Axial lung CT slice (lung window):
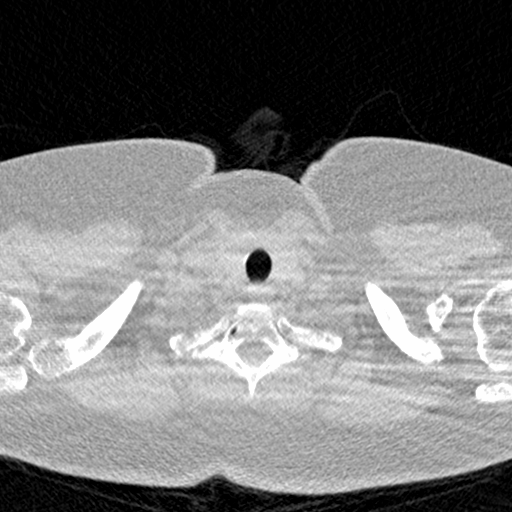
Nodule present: no